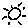
Label: sun